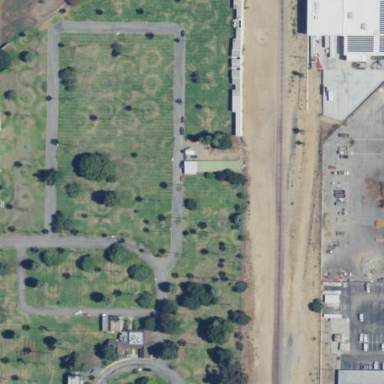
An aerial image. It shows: Graveyard area designated as cemetery.